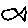
Label: fish